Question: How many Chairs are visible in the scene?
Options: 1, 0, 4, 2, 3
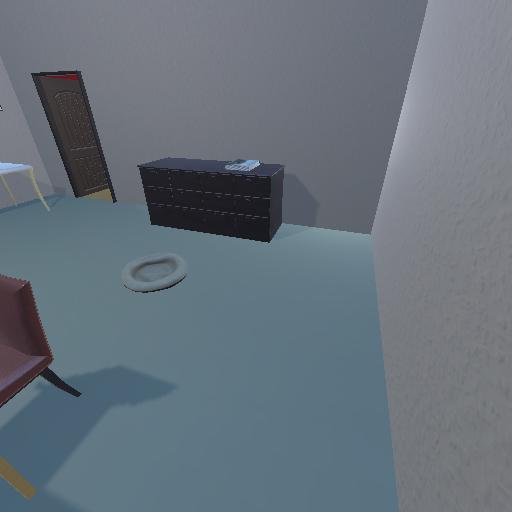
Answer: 1